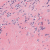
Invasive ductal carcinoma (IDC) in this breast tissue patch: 0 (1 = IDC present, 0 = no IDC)